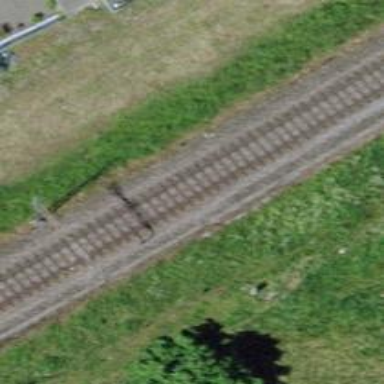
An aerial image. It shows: Single-track railway with electrified contact lines.